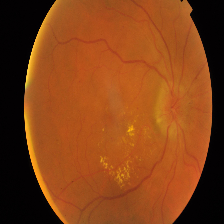
Diabetic retinopathy grade: Proliferative DR